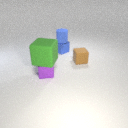
small blue rubber cylinder above small blue metal cube